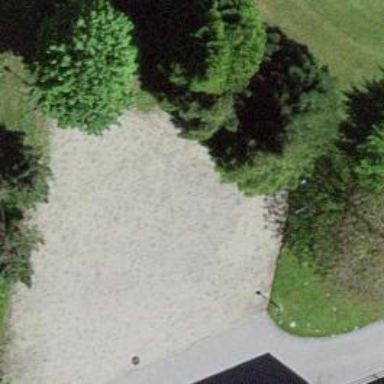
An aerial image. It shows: Parking area with surface.